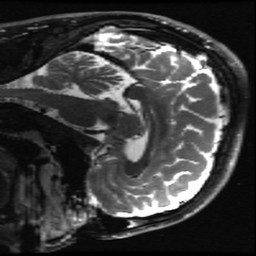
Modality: T2w
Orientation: sagittal
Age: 29
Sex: male
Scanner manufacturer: ge
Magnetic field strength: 3 T
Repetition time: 7 s
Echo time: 0.09794 s